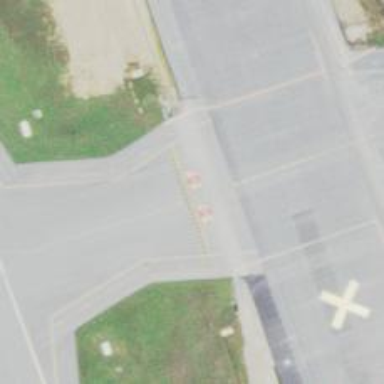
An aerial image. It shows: Image of taxiway at airport.